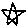
Label: star